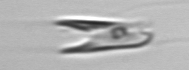
Label: Chrysochromulina_lanceolata